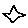
Label: star